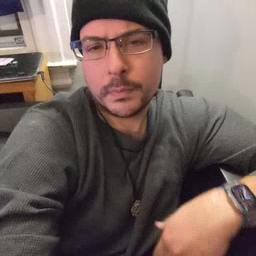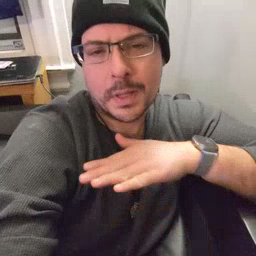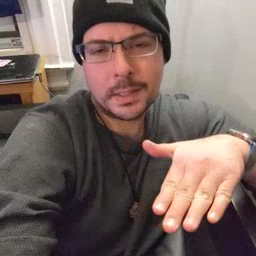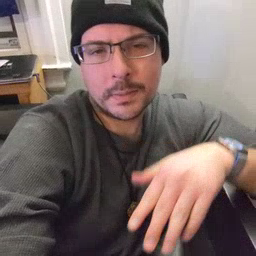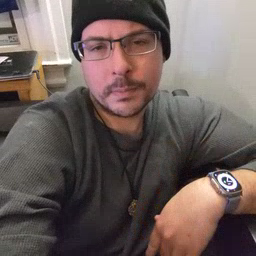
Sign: clean